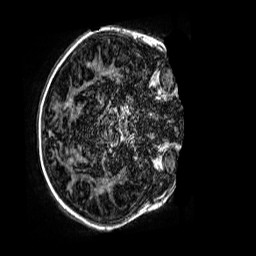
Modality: MP2RAGE
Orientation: axial
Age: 10
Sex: female
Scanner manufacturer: siemens
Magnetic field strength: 3 T
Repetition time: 4 s
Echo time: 0.00299 s